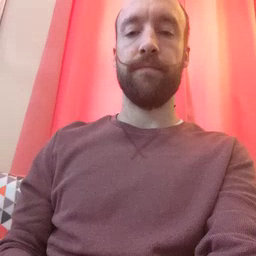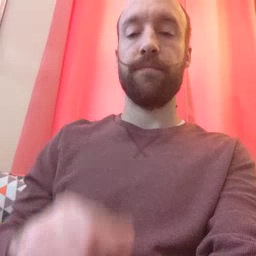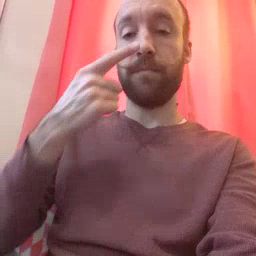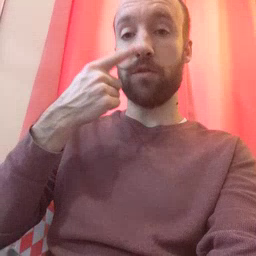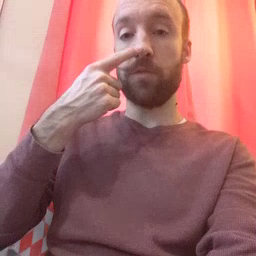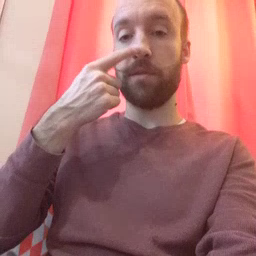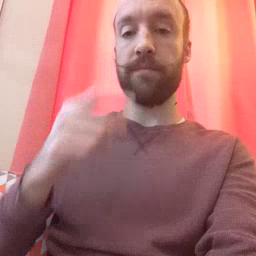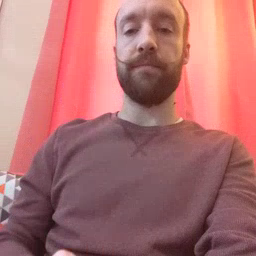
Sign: nose